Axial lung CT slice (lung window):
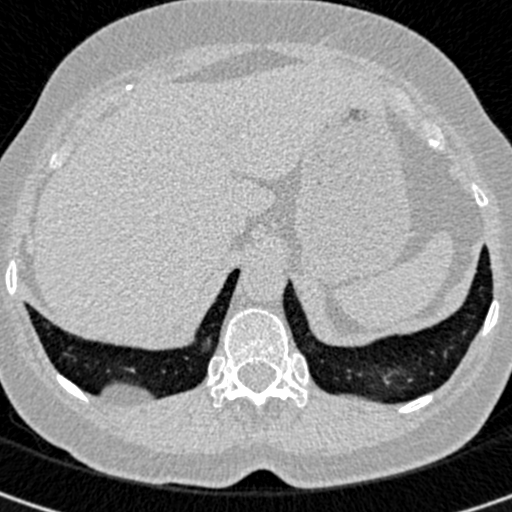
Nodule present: no